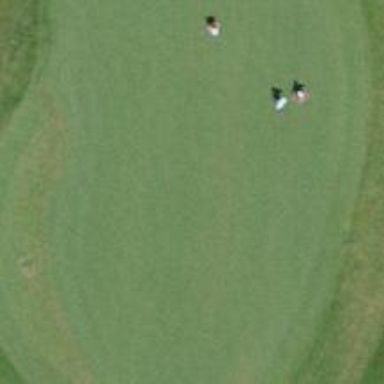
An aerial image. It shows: Picturesque green golfing area with grass land use.